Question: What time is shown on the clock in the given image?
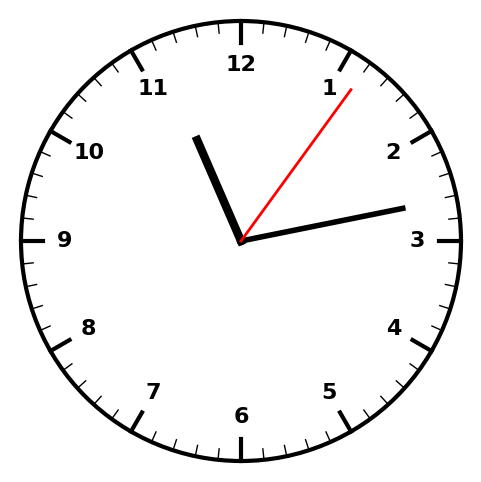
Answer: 11:13:06